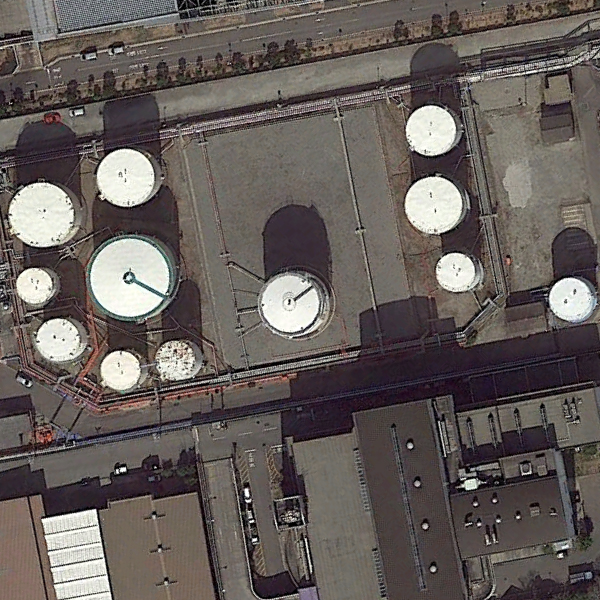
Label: StorageTanks